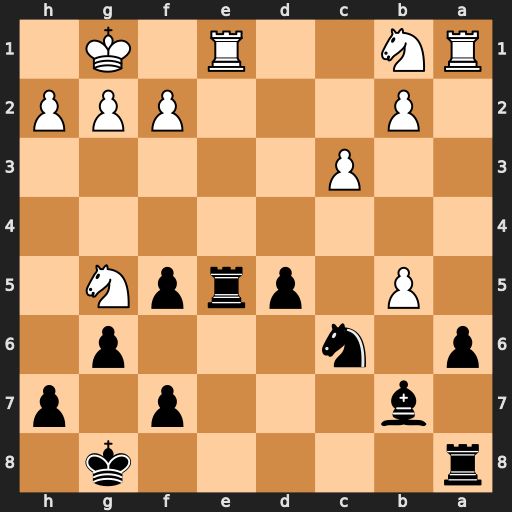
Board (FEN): r5k1/1b3p1p/p1n3p1/1P1prpN1/8/2P5/1P3PPP/RN2R1K1
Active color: b
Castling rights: -
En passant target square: -
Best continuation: Rxe1#